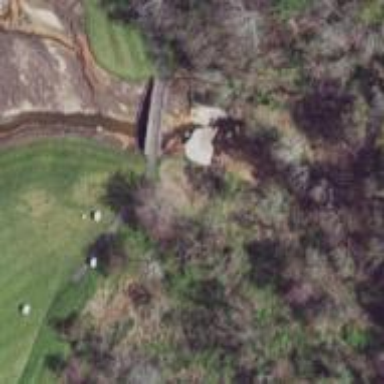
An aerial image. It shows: Footway road that serves as bridge over golf path.